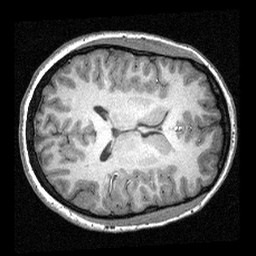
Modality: T1w
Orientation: axial
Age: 16
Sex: female